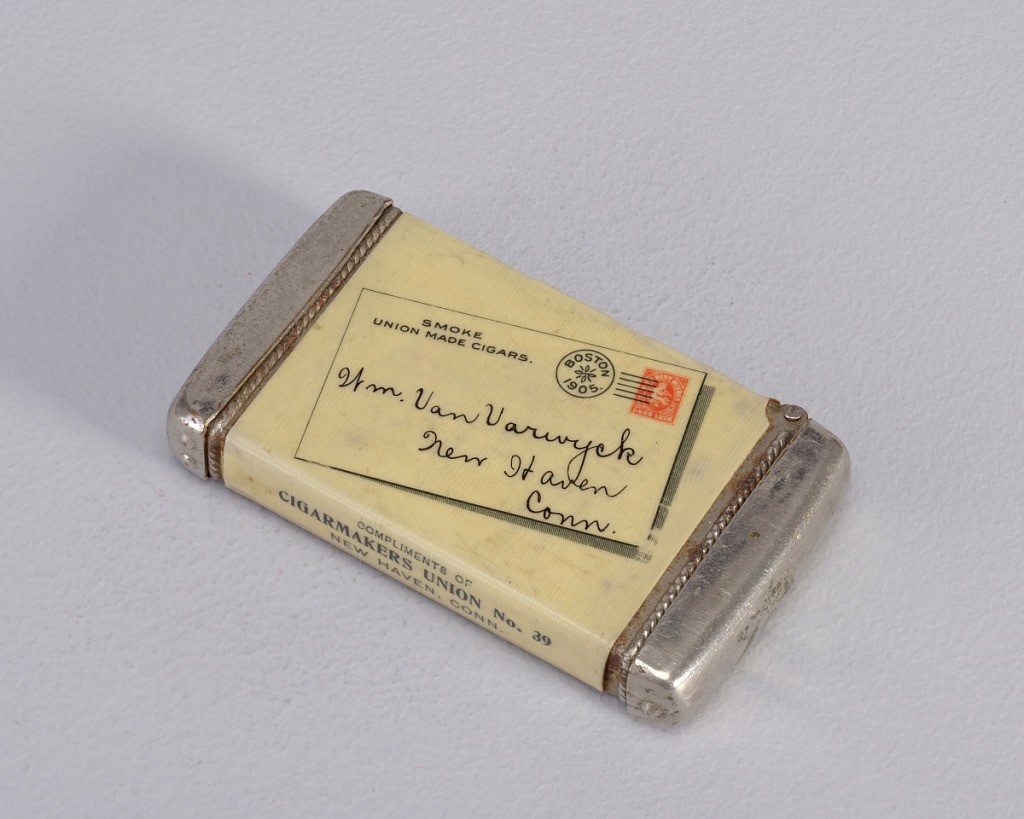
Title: Matchsafe
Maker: Whitehead & Hoag Company
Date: ca. 1900
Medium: metal
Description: Letter: "Wm. Van Varwyck" New Haven, Conn. "Before Buying Cigars..."